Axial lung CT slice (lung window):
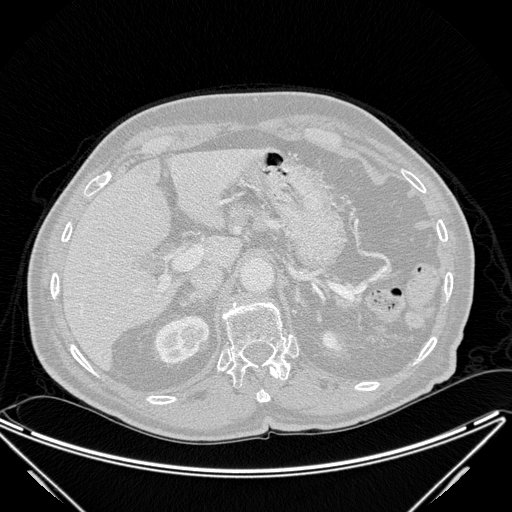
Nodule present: no